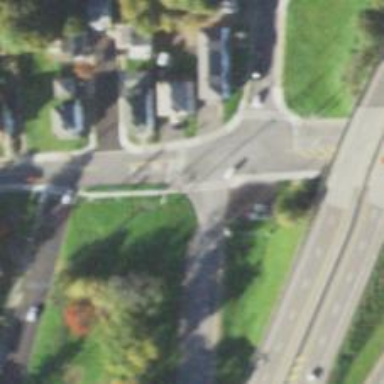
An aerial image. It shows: Asphalt road with primary link designation.